Question: After finally getting my UITabBarConntroller to work, I have read in the apple docs, that I should not use a UITabBarController as a child of my Navigation Controller.
My app, segues from a TVC to my TabBar, which has a few tabs.
For example

I want to modal segue from each coloured view.
I am wondering if the red view should be the delegate for each of the views, or should they all be independent.
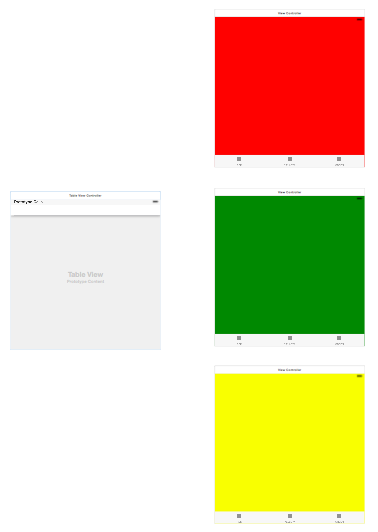
Answer: What you are trying to do here is basically to implement your own Tabbarcontroller. Apple does not recommend to put a Tabbarcontroller as a child of a Navigationcontroller due to usability reasons. Technically, you do this it is not really good as users of iOS are used to have a TabbarController as the root view of each navigation stack and therefore an approach like yours might make your app confusing and hard to understand.
Nevertheless, if you insist to stick to your idea, you can just simply put a tab bar controller into a navigation controller in your storyboard which should do its work. Still, I would recommend to rethink your app's navigation structure. Take a look at other popular Apple apps and Apple's <URL> as inspiration.